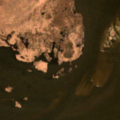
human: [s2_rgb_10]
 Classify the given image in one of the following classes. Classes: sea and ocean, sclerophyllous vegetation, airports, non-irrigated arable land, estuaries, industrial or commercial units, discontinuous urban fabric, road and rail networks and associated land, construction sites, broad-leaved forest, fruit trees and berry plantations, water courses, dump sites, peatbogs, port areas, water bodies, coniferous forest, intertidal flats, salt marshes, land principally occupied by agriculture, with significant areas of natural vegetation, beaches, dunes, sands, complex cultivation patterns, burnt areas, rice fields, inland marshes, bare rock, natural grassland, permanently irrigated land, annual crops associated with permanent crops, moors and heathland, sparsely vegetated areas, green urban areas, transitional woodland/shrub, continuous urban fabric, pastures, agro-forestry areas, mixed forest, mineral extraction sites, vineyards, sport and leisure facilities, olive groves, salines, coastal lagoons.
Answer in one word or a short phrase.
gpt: inland marshes, coastal lagoons